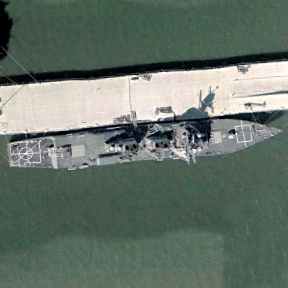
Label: destroyer